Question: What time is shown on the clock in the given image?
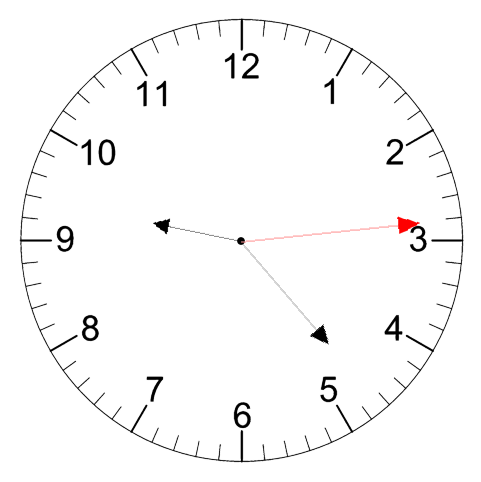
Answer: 09:23:14